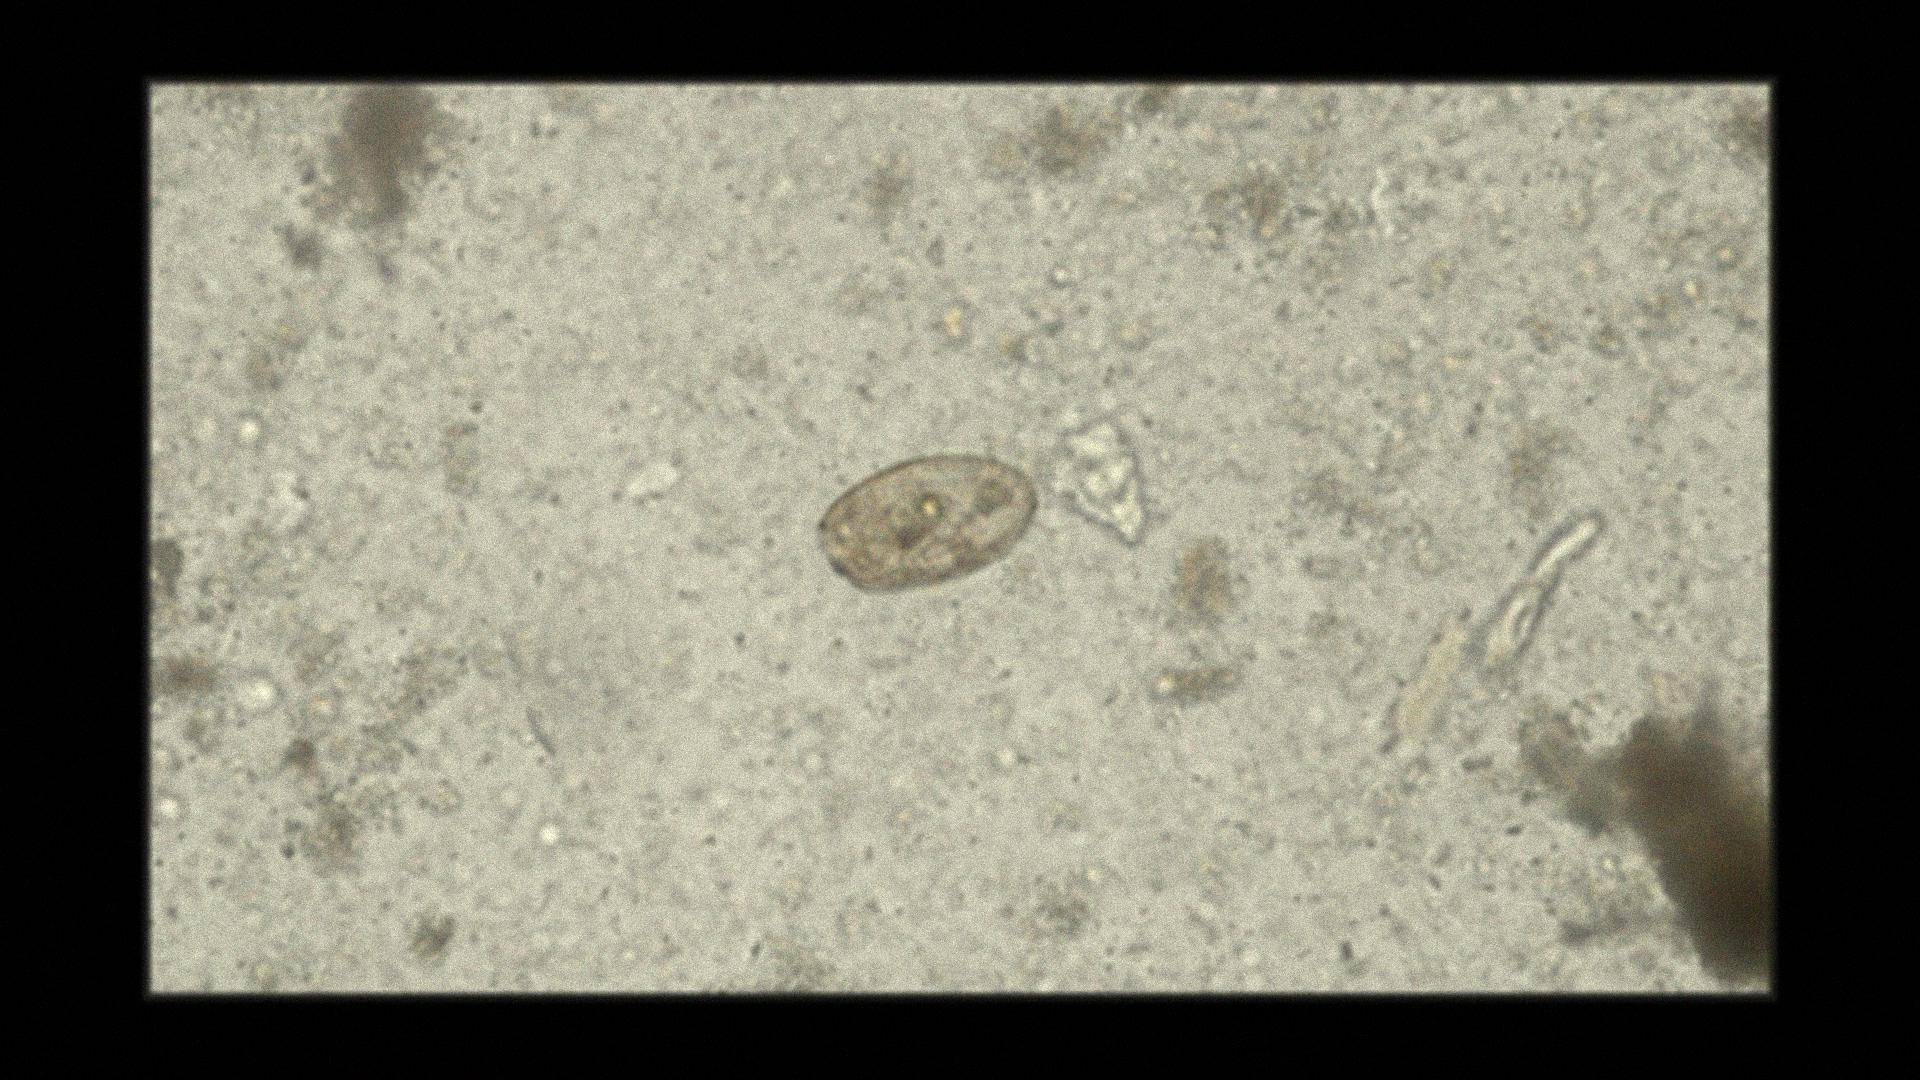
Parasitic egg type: Paragonimus spp